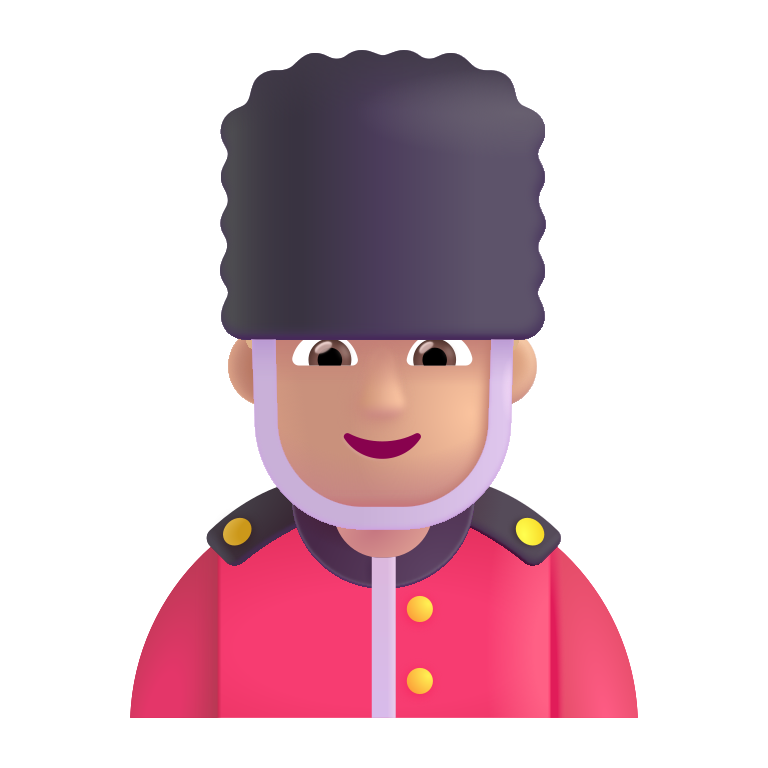
man guard color  light